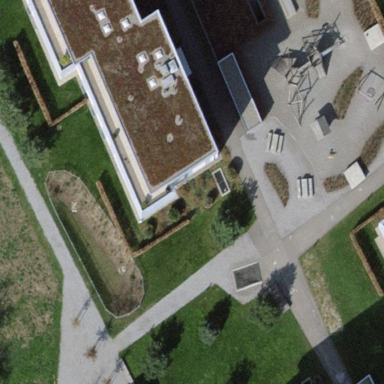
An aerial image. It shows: Residential building with flat white roof.